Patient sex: M
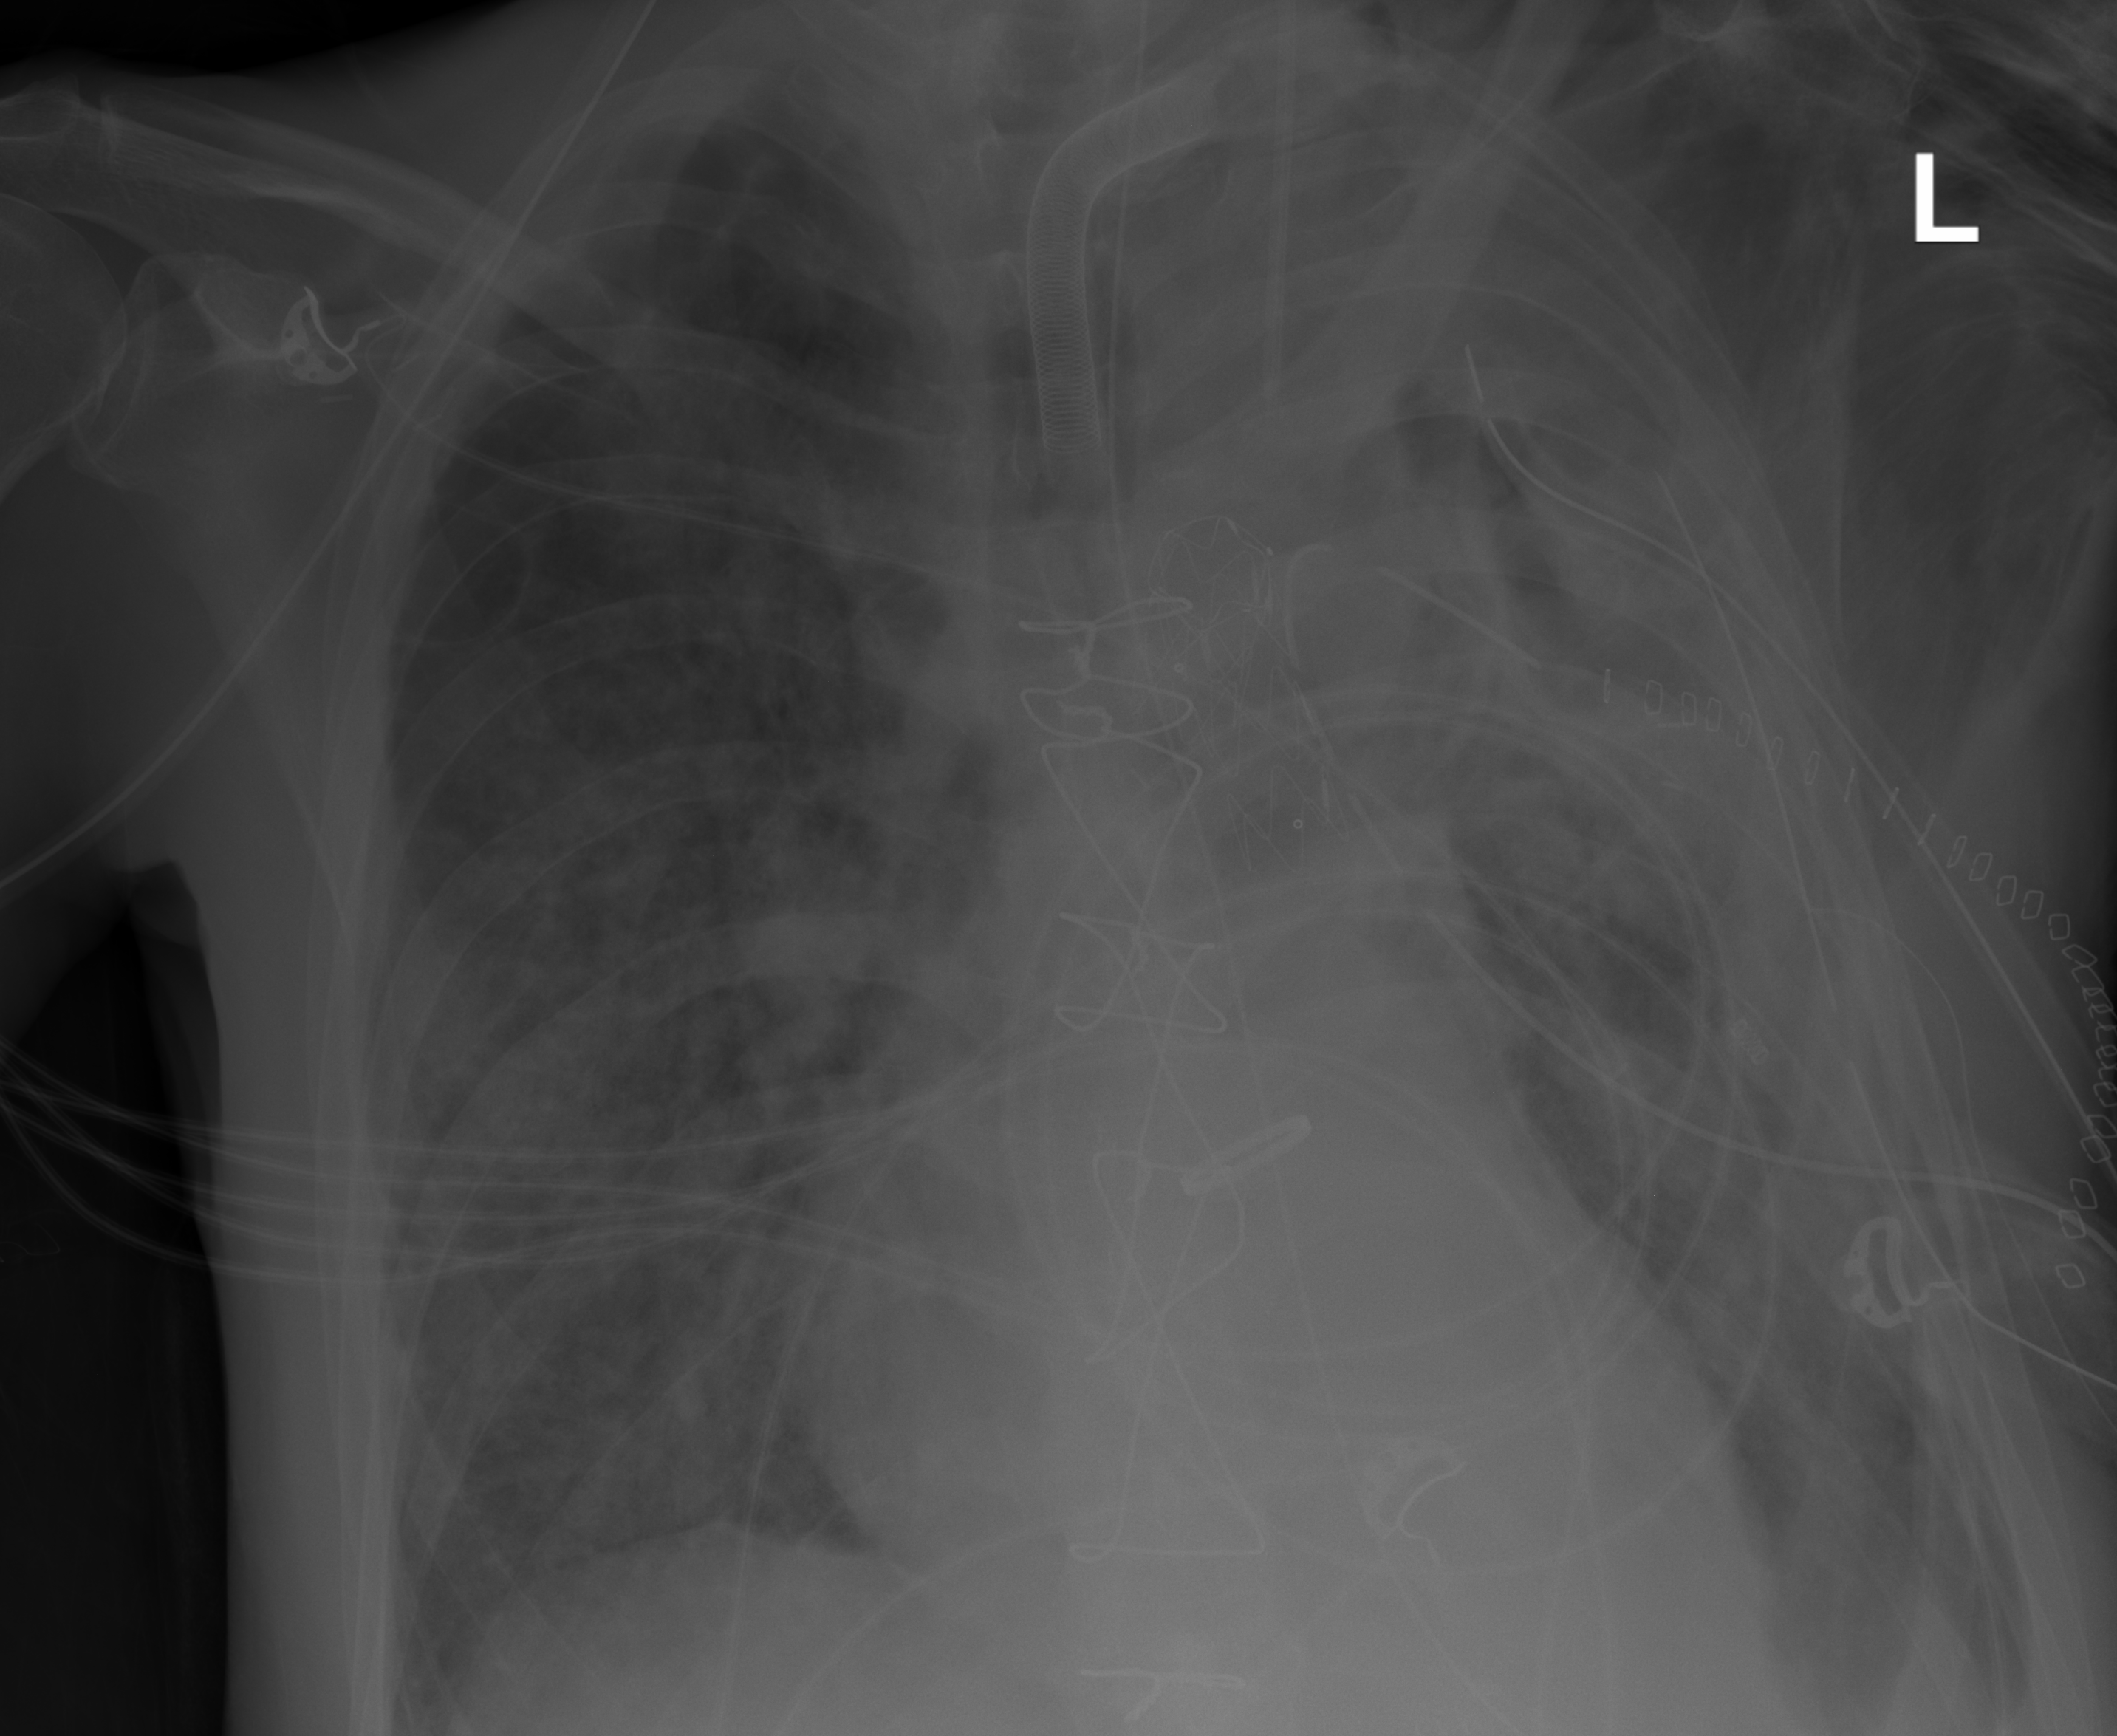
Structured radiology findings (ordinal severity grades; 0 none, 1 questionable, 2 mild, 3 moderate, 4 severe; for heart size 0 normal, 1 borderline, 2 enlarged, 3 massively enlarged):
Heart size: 2
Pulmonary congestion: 2
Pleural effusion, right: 0
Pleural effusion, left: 0
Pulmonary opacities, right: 2
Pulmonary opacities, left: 2
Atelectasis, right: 2
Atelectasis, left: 2